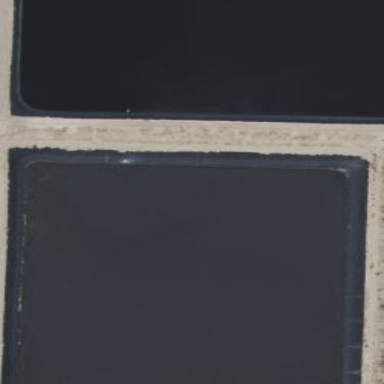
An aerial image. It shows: Sewage reservoir with water.